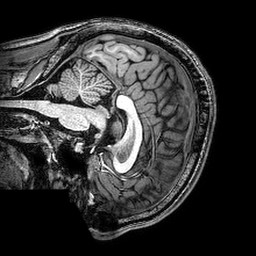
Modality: T1w
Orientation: sagittal
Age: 26
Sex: male
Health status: healthy
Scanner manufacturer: philips
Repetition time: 0.008251 s
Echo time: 0.00379 s